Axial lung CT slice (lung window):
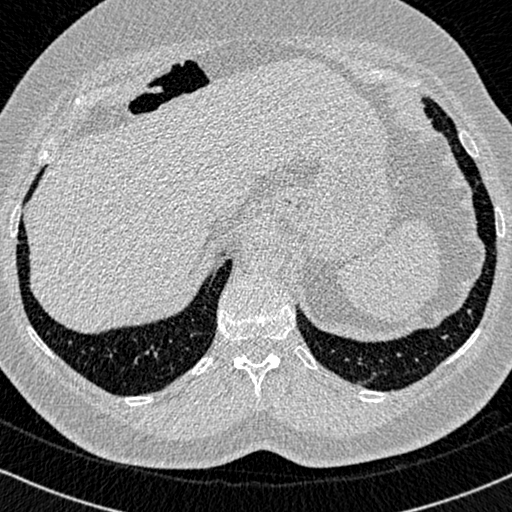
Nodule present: no